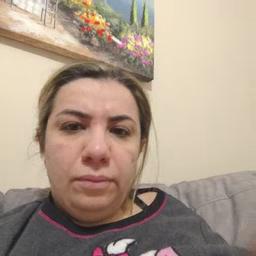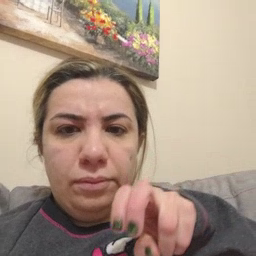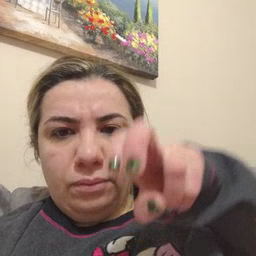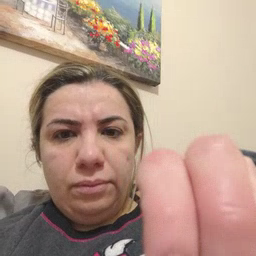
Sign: ride